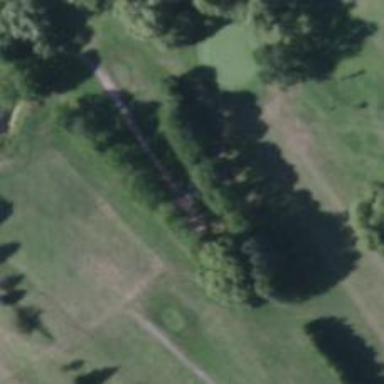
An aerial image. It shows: Path for both roads and golfers.